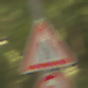
Verkehrszeichen: EinseitigVerengteFahrbahnRechts
Zusatzzeichen unten: UeberholverbotKraftfahrzeuge
Umgebung: Outdoor, Nature
Tageszeit: Midday
Wetter: PartlyCloudy
Licht: Natural
Jahreszeit: NotSpecified
Kontrast: LowContrast